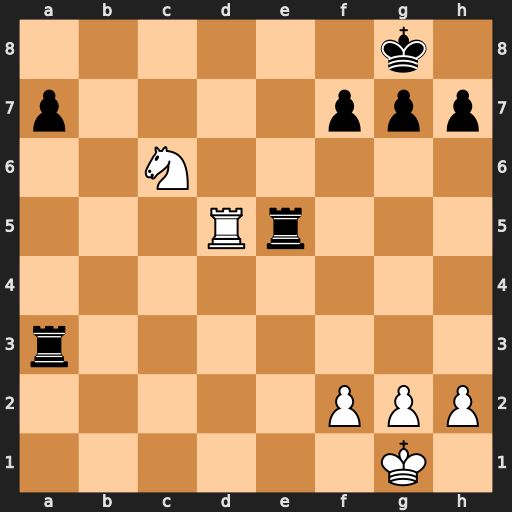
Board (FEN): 6k1/p4ppp/2N5/3Rr3/8/r7/5PPP/6K1
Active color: w
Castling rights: -
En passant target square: -
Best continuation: Rd8+ Re8 Rxe8#